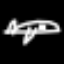
Label: airplane